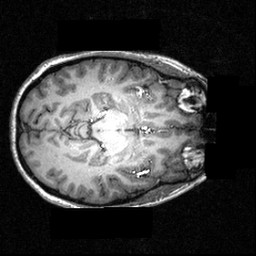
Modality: T1w
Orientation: axial
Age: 24
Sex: female
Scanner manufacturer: siemens
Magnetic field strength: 3.951 T
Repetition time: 1.5 s
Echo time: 0.00335 s